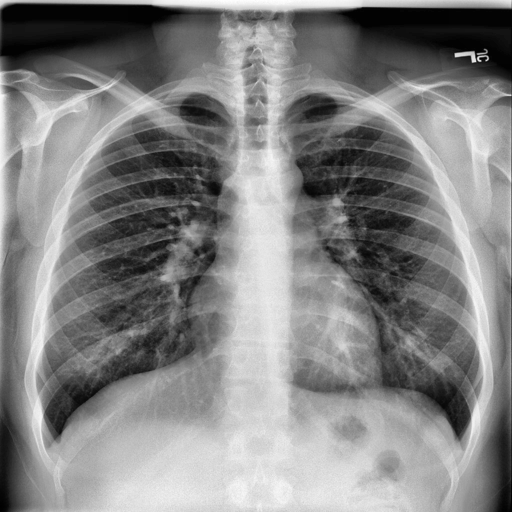
Finding: NORMAL